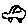
Label: car